A time-domain vibration trace from a rotating-machine test bench is shown. Diagnose the rotating machine from this image, choosing from: normal, misalignment, unbalance, looseness.
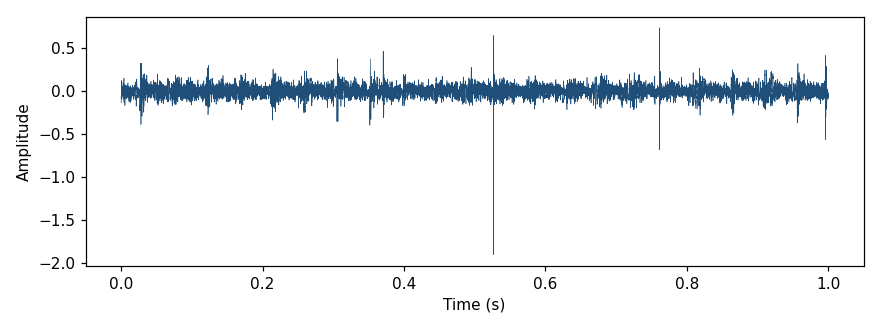
Answer: looseness